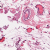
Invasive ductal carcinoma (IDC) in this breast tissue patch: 0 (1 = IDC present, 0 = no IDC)